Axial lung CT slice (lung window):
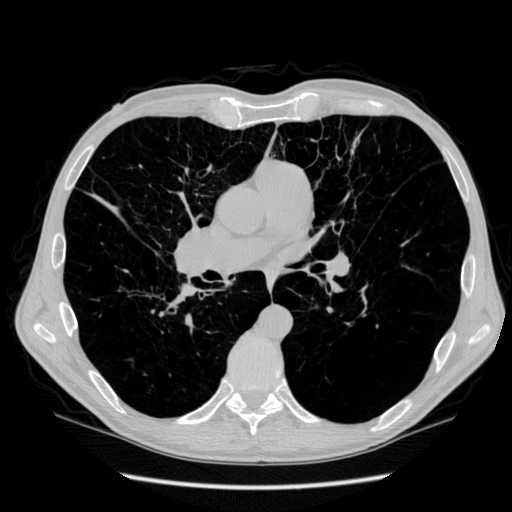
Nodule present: no